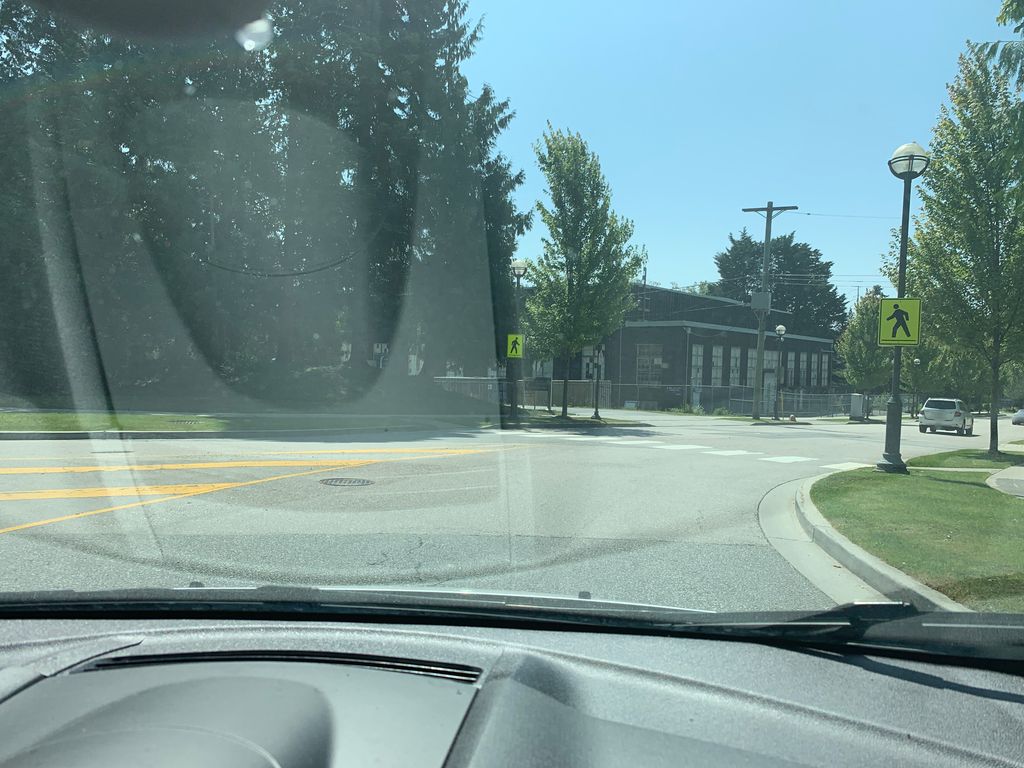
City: vancouver